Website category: university
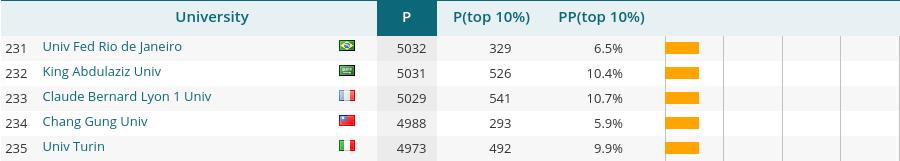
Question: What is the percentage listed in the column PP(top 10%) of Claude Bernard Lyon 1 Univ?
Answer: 10.7%

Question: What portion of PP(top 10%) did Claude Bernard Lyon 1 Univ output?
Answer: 10.7%

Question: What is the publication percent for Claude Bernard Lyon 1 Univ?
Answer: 10.7%

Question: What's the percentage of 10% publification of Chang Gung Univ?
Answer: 5.9%

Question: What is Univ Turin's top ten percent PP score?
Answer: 9.9%

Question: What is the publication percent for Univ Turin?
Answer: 9.9%

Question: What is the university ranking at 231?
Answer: Univ Fed Rio de Janeiro

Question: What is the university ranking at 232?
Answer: King Abdulaziz Univ

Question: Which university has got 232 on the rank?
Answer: King Abdulaziz Univ

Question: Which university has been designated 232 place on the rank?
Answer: King Abdulaziz Univ

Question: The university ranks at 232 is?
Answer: King Abdulaziz Univ

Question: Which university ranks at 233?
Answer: Claude Bernard Lyon 1 Univ

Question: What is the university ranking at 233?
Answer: Claude Bernard Lyon 1 Univ

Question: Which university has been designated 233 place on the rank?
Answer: Claude Bernard Lyon 1 Univ

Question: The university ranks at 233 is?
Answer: Claude Bernard Lyon 1 Univ

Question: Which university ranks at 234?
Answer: Chang Gung Univ

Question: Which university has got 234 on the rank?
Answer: Chang Gung Univ

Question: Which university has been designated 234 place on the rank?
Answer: Chang Gung Univ

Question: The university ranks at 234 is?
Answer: Chang Gung Univ

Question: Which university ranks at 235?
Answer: Univ Turin

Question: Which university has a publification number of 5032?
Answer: Univ Fed Rio de Janeiro

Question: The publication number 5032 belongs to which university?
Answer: Univ Fed Rio de Janeiro

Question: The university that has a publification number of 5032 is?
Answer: Univ Fed Rio de Janeiro

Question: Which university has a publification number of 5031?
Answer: King Abdulaziz Univ

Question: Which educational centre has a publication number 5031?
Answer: King Abdulaziz Univ

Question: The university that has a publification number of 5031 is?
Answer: King Abdulaziz Univ

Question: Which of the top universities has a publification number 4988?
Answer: Chang Gung Univ

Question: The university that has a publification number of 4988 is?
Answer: Chang Gung Univ

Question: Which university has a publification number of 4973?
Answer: Univ Turin

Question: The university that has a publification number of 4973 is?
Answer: Univ Turin

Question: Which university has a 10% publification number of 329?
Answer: Univ Fed Rio de Janeiro

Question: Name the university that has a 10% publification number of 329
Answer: Univ Fed Rio de Janeiro

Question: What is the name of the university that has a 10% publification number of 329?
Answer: Univ Fed Rio de Janeiro

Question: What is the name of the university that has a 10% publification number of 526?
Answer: King Abdulaziz Univ

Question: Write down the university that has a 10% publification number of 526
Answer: King Abdulaziz Univ

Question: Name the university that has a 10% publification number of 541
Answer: Claude Bernard Lyon 1 Univ

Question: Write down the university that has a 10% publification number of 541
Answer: Claude Bernard Lyon 1 Univ

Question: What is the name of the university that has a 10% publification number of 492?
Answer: Univ Turin